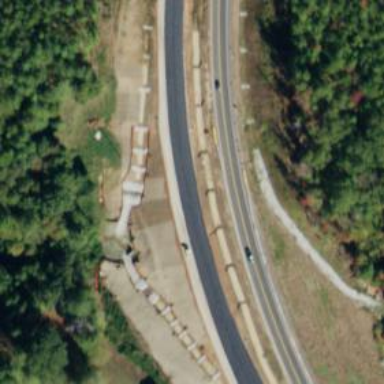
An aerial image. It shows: Asphalt dual carriageway at the trunk highway level.